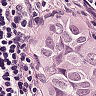
Metastatic tissue present: yes